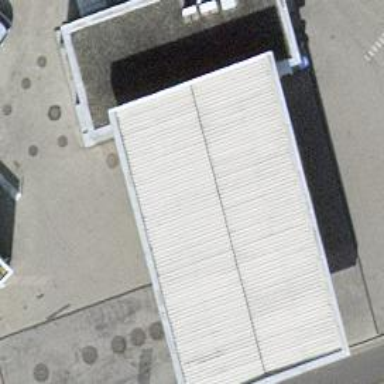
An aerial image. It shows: Fuel station.